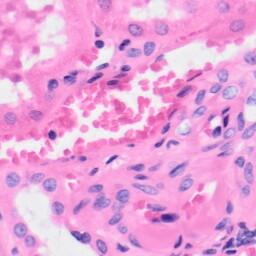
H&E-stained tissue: Kidney